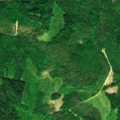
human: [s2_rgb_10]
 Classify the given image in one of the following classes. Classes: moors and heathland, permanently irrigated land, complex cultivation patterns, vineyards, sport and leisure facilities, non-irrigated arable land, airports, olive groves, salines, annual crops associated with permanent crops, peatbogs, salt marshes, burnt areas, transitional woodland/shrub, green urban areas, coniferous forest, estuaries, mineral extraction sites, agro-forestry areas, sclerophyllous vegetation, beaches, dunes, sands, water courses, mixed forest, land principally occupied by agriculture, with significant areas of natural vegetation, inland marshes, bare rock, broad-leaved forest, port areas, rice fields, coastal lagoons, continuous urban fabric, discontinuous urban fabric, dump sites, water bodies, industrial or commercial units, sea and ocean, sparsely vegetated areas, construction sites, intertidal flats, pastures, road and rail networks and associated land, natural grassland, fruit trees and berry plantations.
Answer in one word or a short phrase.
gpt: coniferous forest, mixed forest